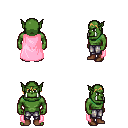
a pixel art fantasy rpg character, male body template, orc, green skin, pink cape, metal pants, plain hairstyle, brown shoes, four views (front, back, left, right), 2x2 character sprite sheet, small pixel art, hard edges, no anti-aliasing